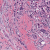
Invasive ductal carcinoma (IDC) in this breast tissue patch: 1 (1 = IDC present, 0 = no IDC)